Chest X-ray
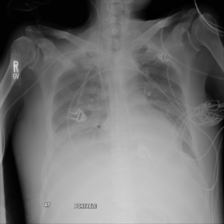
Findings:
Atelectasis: negative
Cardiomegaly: negative
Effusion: positive
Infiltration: negative
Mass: negative
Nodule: negative
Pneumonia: negative
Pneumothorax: negative
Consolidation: negative
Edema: negative
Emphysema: negative
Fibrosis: negative
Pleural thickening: negative
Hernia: negative